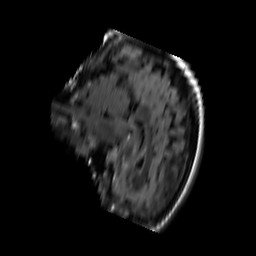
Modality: FLAIR
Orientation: sagittal
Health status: ill
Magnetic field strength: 3 T